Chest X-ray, AP view. Patient: 32 years old, sex F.
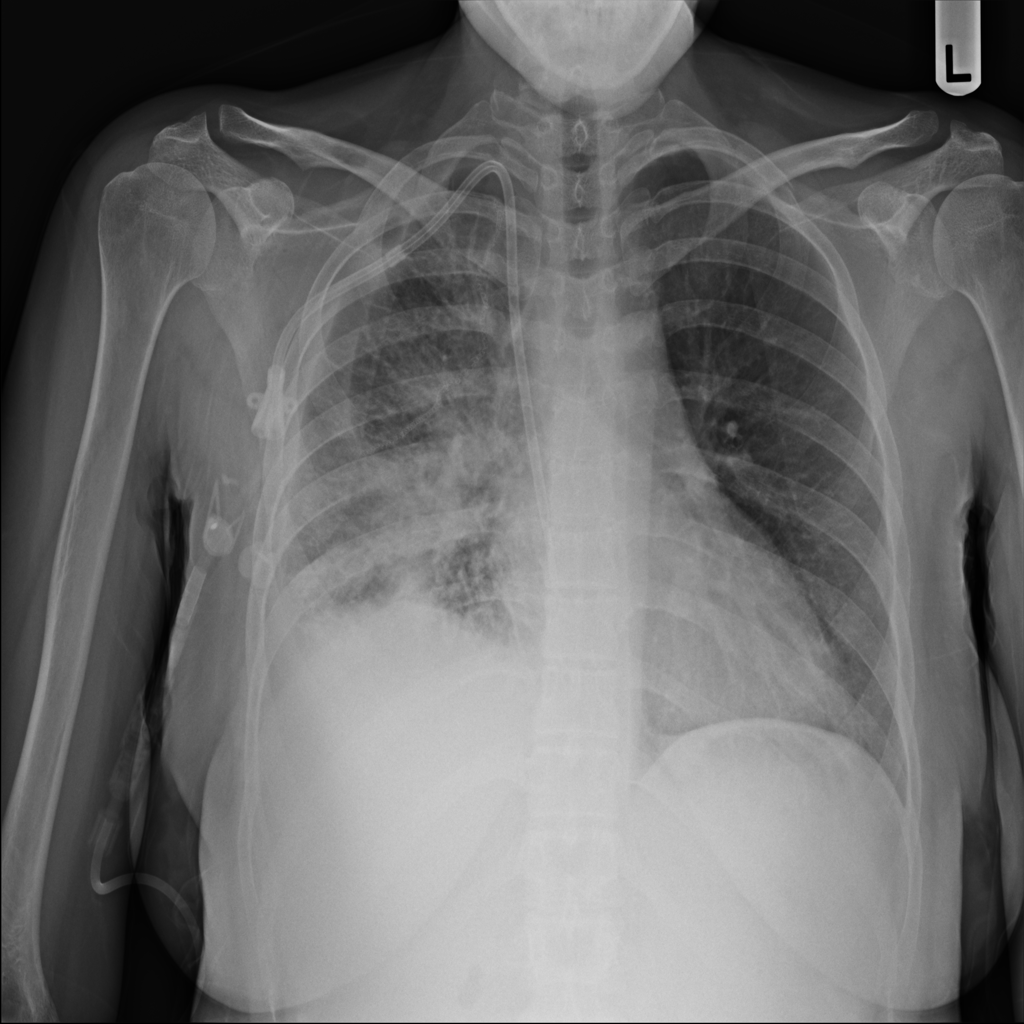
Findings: Consolidation, Effusion, Infiltration, Pleural_Thickening